Field crop: tomato
Growth stage: 1
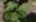
Species: solanum